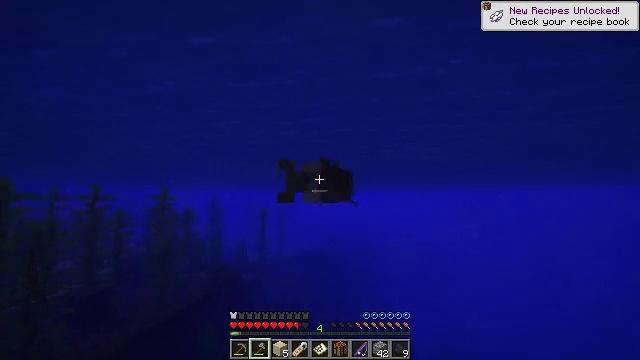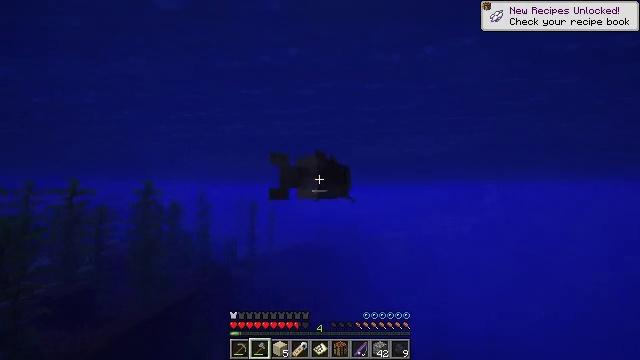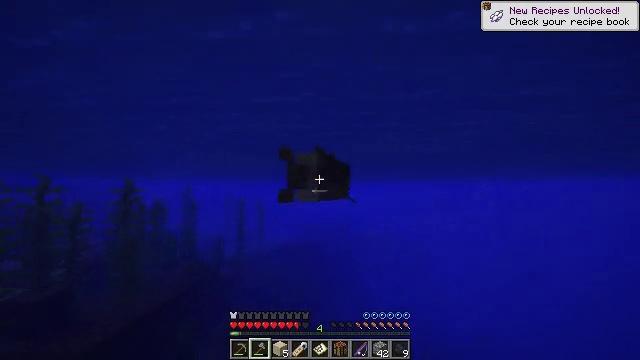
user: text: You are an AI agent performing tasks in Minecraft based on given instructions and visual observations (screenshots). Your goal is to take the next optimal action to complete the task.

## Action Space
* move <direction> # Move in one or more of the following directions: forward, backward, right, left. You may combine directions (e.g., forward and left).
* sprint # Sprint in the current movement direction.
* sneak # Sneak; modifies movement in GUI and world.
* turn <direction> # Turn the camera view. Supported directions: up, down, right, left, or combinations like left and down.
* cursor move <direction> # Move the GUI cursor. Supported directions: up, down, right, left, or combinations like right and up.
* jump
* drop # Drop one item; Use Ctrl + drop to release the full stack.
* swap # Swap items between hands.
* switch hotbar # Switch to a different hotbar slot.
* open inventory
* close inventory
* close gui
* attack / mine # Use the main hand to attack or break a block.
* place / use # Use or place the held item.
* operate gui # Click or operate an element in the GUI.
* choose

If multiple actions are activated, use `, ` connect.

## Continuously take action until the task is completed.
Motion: motion action
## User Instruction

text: Hunt fish.
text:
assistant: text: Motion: move forward, sprint, turn right and down
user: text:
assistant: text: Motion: move forward, sprint, turn right
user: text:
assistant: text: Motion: sprint